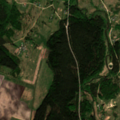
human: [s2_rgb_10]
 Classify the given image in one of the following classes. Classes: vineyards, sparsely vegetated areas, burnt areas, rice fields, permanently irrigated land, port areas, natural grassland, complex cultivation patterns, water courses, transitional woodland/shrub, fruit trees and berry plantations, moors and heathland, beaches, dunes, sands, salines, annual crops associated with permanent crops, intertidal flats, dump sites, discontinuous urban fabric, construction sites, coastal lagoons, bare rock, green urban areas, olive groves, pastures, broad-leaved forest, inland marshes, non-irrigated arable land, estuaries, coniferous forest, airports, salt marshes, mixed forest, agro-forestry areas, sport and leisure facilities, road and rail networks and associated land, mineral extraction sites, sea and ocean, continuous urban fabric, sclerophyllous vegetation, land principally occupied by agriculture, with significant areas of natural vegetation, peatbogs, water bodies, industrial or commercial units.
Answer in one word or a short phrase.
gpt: non-irrigated arable land, pastures, land principally occupied by agriculture, with significant areas of natural vegetation, coniferous forest, mixed forest, transitional woodland/shrub